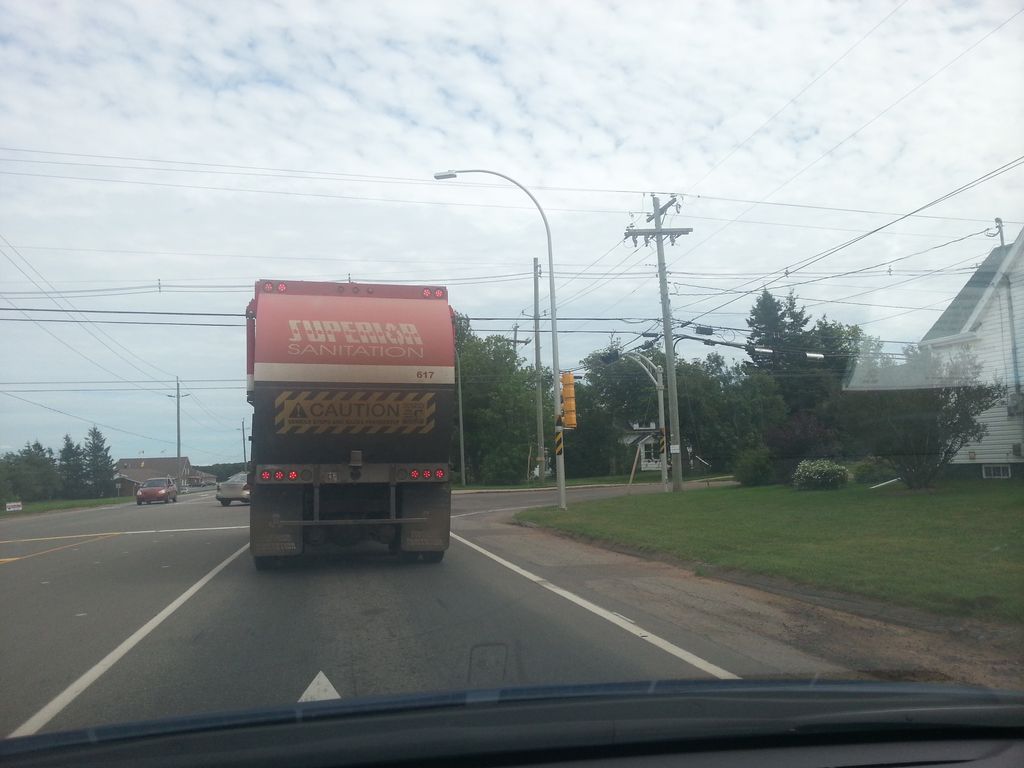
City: charlottetown